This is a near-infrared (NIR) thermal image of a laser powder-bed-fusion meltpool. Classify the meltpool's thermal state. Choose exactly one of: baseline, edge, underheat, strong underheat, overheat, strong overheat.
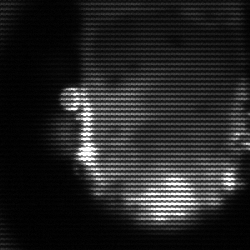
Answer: baseline